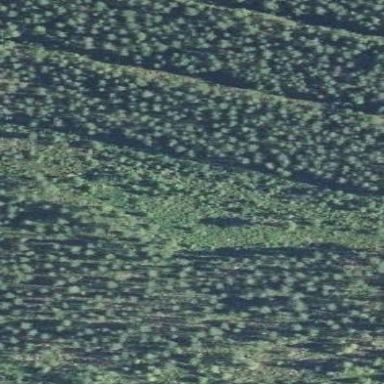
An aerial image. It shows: Forest area.